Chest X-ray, PA view. Patient: 52 years old, sex F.
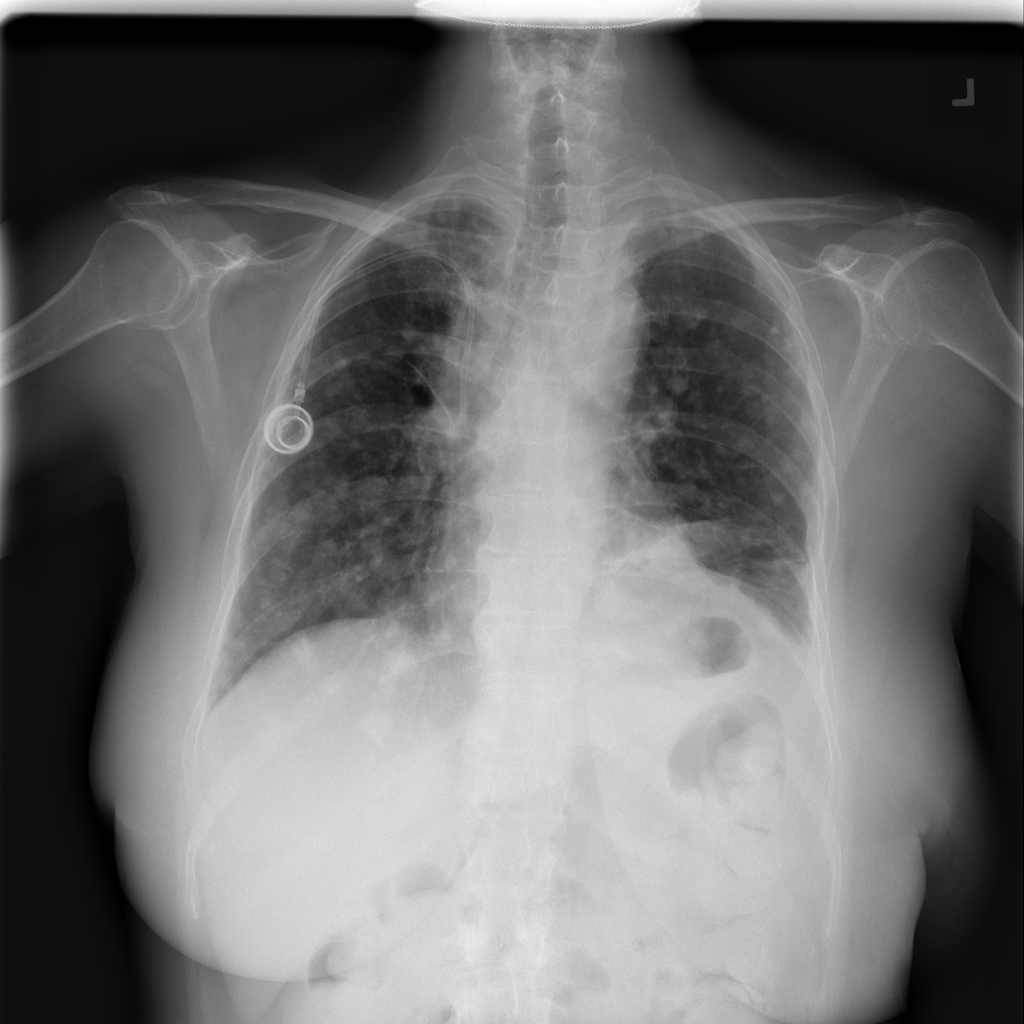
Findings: Mass